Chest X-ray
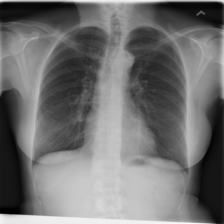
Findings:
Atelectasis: negative
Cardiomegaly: negative
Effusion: negative
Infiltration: positive
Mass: negative
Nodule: negative
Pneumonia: negative
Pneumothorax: negative
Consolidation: negative
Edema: negative
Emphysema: negative
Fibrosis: negative
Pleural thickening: negative
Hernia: negative